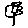
Label: flower